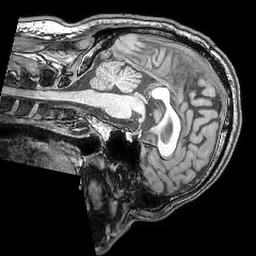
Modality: T1w
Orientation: sagittal
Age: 34
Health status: ill
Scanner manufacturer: philips
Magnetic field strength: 3 T
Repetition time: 0.007 s
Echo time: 0.0035 s